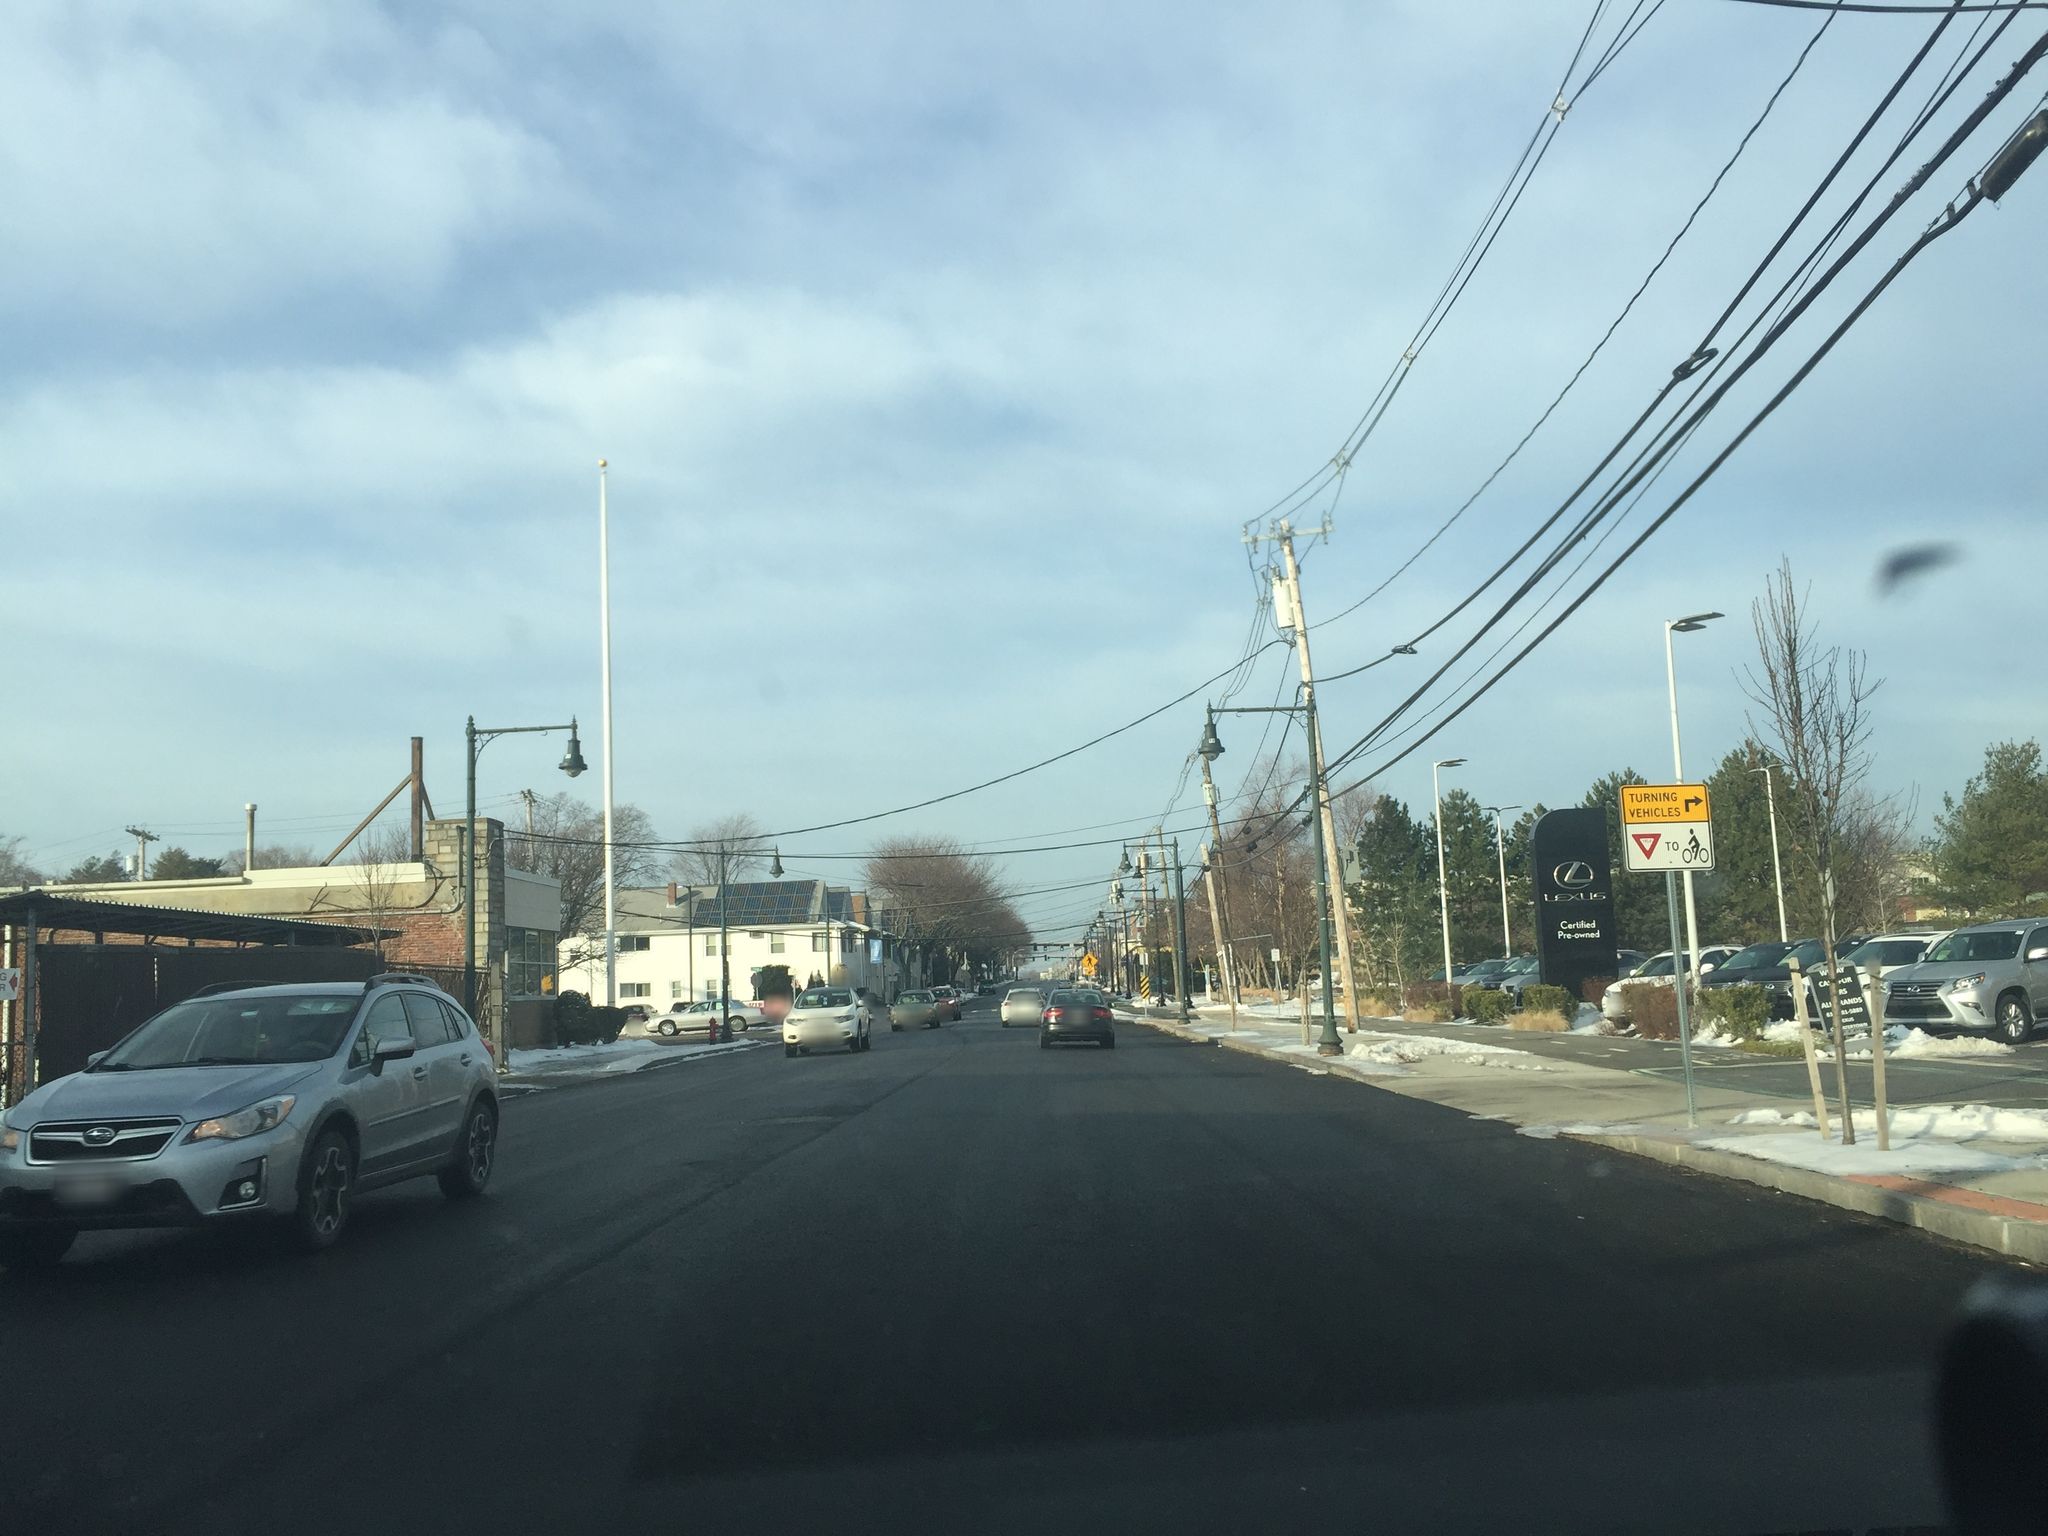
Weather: snowy
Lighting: day
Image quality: good
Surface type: driving surface
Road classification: secondary
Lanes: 4
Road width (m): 23.2
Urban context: urban centre
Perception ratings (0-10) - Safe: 1.28, Lively: 3.69, Beautiful: 0.95, Boring: 3.95, Depressing: 3.77, Wealthy: 0.39